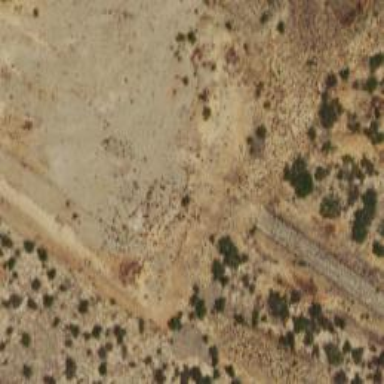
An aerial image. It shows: Abandoned road.